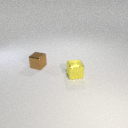
small brown metal cube behind small yellow metal cube